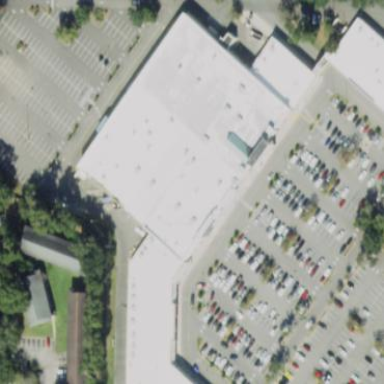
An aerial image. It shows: Department store building.